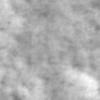
Label: no_change